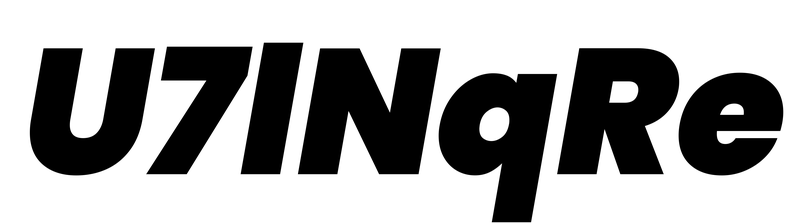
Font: Poppins-BlackItalic